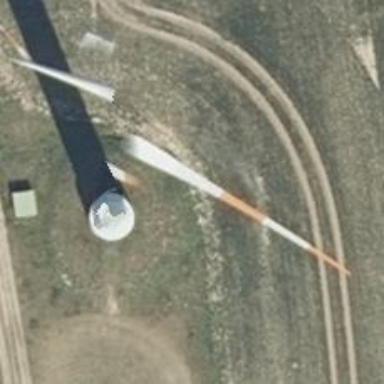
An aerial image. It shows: Wind generator powered by horizontal axis wind turbine.